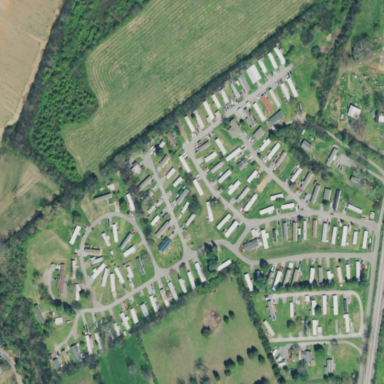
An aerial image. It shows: Residential area known as trailer park.